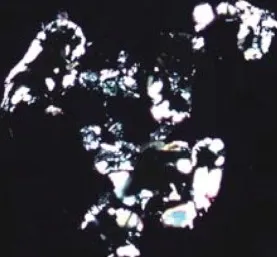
Polarized oxalate in tubules (A and B).
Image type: pathology (congo_red)